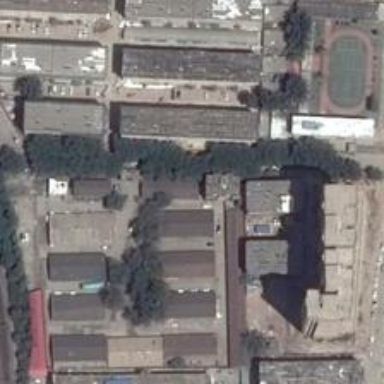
The football field is in the community which locates on the roadside .